Field crop: maize
Growth stage: 2
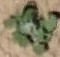
Species: chenopodium